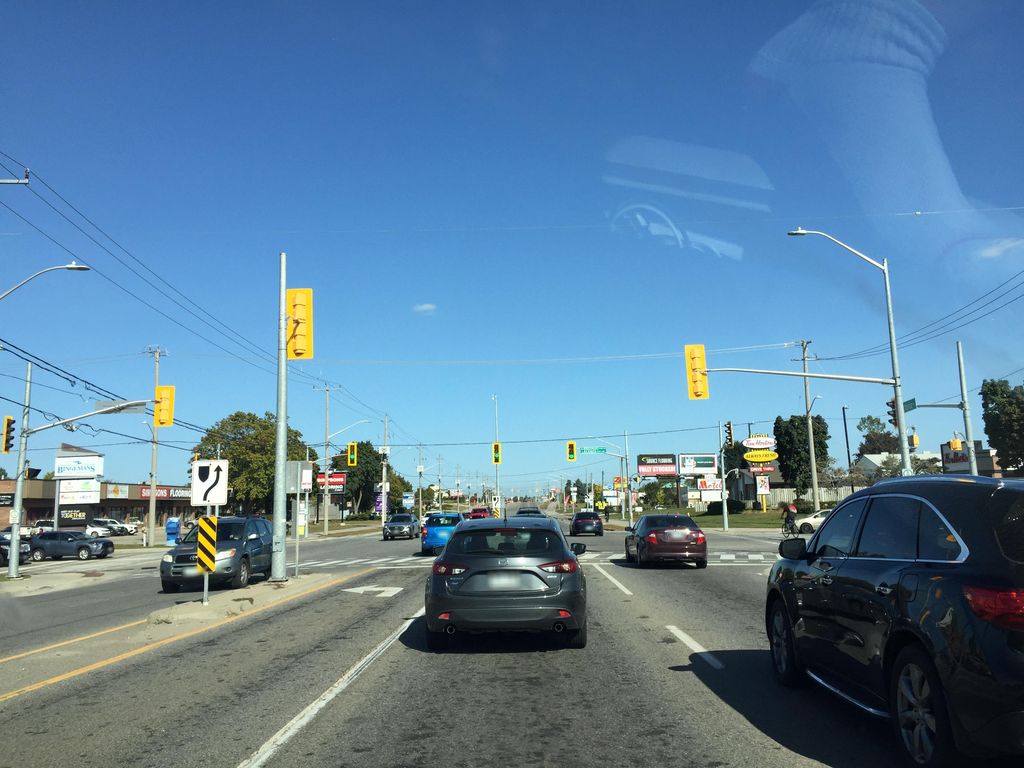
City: kitchener-waterloo